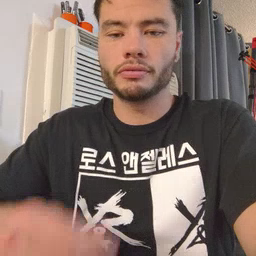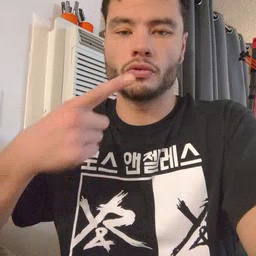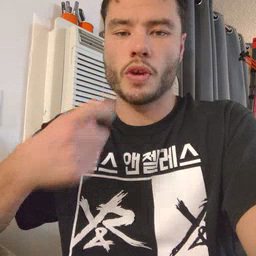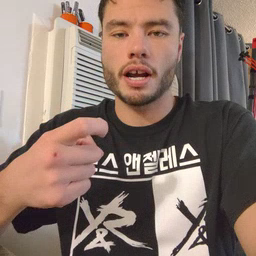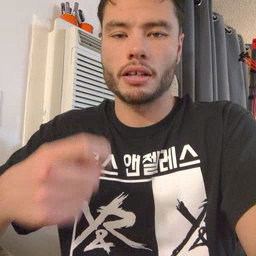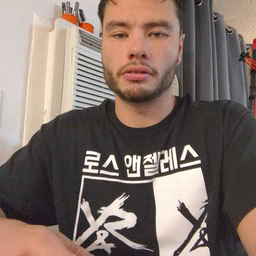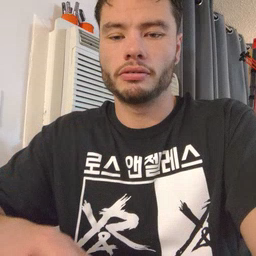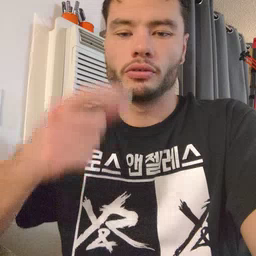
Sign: red